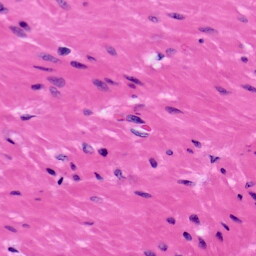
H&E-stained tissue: Prostate